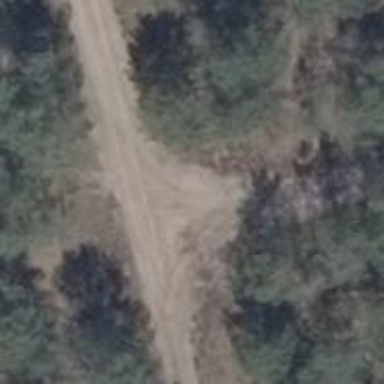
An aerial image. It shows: Dirt track road with grade 4 tracktype.